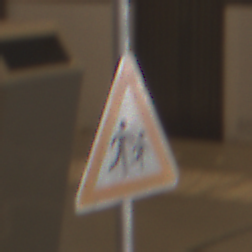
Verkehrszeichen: KinderLinks
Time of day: NotSpecified
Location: Indoor (Urban)
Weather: NotSpecified
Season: NotSpecified
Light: Artificial